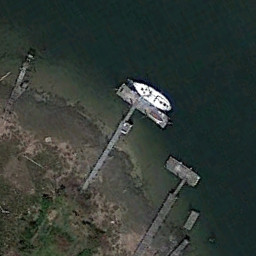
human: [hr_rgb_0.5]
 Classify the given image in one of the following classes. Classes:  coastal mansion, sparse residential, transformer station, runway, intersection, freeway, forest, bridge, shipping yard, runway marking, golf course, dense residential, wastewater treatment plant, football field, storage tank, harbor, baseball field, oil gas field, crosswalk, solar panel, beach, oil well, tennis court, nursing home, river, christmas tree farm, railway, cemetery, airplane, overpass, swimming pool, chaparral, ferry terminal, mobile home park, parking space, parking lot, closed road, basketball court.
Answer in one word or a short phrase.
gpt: ferry terminal